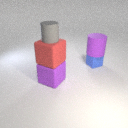
large purple rubber cube below small gray rubber cylinder